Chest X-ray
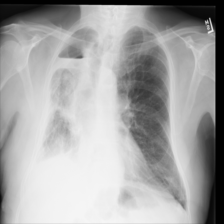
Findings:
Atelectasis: negative
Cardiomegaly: negative
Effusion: negative
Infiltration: negative
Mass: negative
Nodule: negative
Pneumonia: negative
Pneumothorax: negative
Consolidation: negative
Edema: negative
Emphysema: negative
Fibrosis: negative
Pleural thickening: negative
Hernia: negative